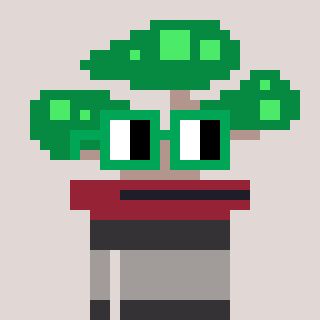
a pixel art character with square green glasses, a bonsai-shaped head and a grayscale-colored body on a warm background